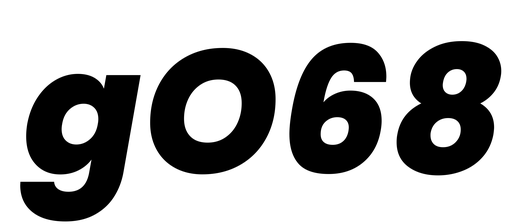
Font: Poppins-ExtraBoldItalic